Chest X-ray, PA view. Patient: 56 years old, sex M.
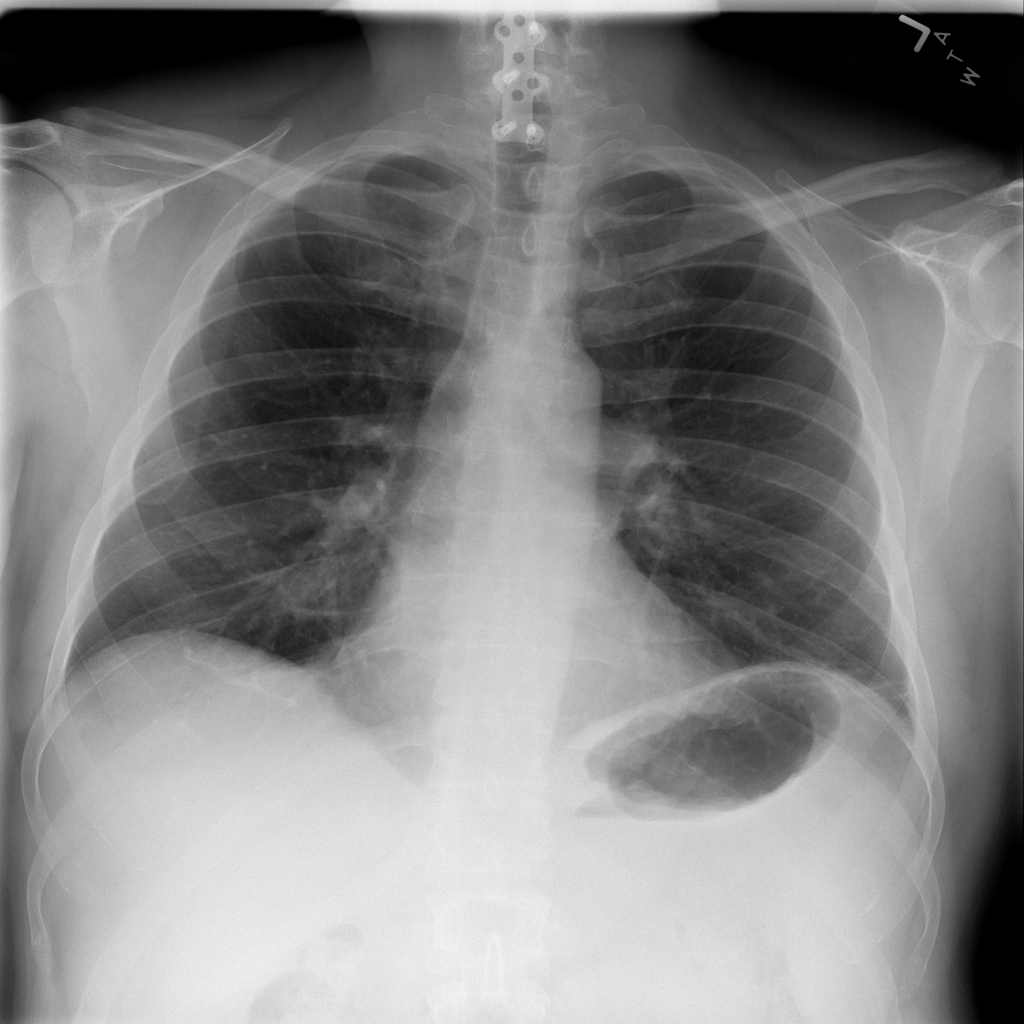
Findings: No Finding